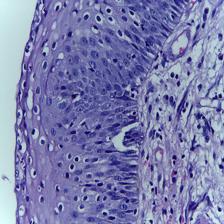
Diagnosis: Normal